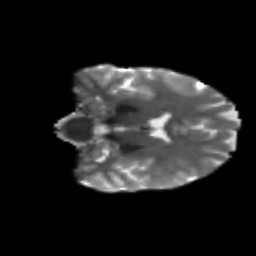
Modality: T2w
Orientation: coronal
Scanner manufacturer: siemens
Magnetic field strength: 3 T
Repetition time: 4.16 s
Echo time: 0.0806 s